Question: I have a Apache CXF-based web service and Android application, which sends requests to it using the code below.
Now I want to write a simple iOS app, which sends same requests to the same web service, but from an iOS device.
What is a good starting point for learning how to use
1. JSON,
2. sending web service requests and
3. receiving responses from the server
in Objective C?
'''
public class SaveLocationAsyncTask extends
AbstractAsyncTask<SaveLocationRequest, SaveLocationResponse> implements
ISaveLocationAsyncTask {
private static final String SERVICE_NAME = "SaveLocation";
public SaveLocationAsyncTask(final IWebServiceTaskHelper aHelper,
final ILogger aLogger, final IServerUrlStorage aServerUrlStorage) {
super(aHelper, SaveLocationResponse.class, aLogger,
new CbResponseParser<SaveLocationResponse>(), aServerUrlStorage,
SERVICE_NAME);
}
}
'''
'''
import android.os.AsyncTask;
import com.fasterxml.jackson.core.JsonProcessingException;
import com.fasterxml.jackson.databind.ObjectMapper;
import java.util.concurrent.ExecutionException;
public class AbstractAsyncTask<Request, Response> extends
AsyncTask<String, String, Response> implements
IRequestSender<Request, Response> {
private static final String REQUEST_AS_JSON_PARAMETER_NAME = "request";
private IWebServiceTaskHelper helper;
private Class<Response> responseClass;
private ILogger logger = null;
private IResponseParser<Response> responseParser = null;
private IServerUrlStorage serverUrlStorage;
private String serviceName;
public AbstractAsyncTask(final IWebServiceTaskHelper aHelper,
final Class<Response> aResponseClass, final ILogger aLogger,
final IResponseParser<Response> aResponseParser,
final IServerUrlStorage aServerUrlStorage, final String aServiceName) {
helper = aHelper;
responseClass = aResponseClass;
logger = aLogger;
responseParser = aResponseParser;
serverUrlStorage = aServerUrlStorage;
serviceName = aServiceName;
}
private String convertToJson(final Object aRequest) {
final ObjectMapper mapper = new ObjectMapper();
String json = null;
try {
json = mapper.writeValueAsString(aRequest);
} catch (final JsonProcessingException exception) {
logger.error(exception);
}
return json;
}
@Override
protected Response doInBackground(final String... aParams) {
logger.debug("doInBackground: " + aParams);
return new ResponseProcessor<Response>(logger, helper, responseParser,
responseClass).processResponse(aParams);
}
@Override
public Response sendRequest(final Request aRequest)
throws InterruptedException, ExecutionException {
final String json = convertToJson(aRequest);
final String url = serverUrlStorage.getServerUrl() + serviceName;
helper.addNameValuePair(REQUEST_AS_JSON_PARAMETER_NAME, json);
execute(url);
return get();
}
}
'''
'''
import com.fasterxml.jackson.core.JsonParseException;
import com.fasterxml.jackson.databind.JsonMappingException;
import com.fasterxml.jackson.databind.ObjectMapper;
import java.io.IOException;
public class CbResponseParser<Response> implements IResponseParser<Response> {
@Override
public Response parseResponse(final String aResponseAsString,
final Class<Response> aClass) throws IOException, JsonParseException,
JsonMappingException {
final ObjectMapper mapper = new ObjectMapper();
final Response response = mapper.readValue(aResponseAsString, aClass);
return response;
}
}
'''
I've tried DJ_Lectr0's approach. There is one problem: The server can't find the web service. Here's the log output:
'''
WARNING: No operation matching request path "/mobilecsdemo-server/mobilecsdemo/TestMessage" is found, Relative Path: /, HTTP Method: POST, ContentType: application/json, Accept: application/json,. Please enable FINE/TRACE log level for more details.
'''
Fragment of :
'''
<bean id="TestMessage" class="ru.mycompany.mobilecsdemo.server.services.TestMessage"/>
<jaxrs:server id="services" address="/">
<jaxrs:serviceBeans>
<ref bean="TestMessage"/>
</jaxrs:serviceBeans>
</jaxrs:server>
'''
TestMessage bean:
'''
@Path("/TestMessage")
public class TestMessage {
private static final Logger LOGGER = LoggerFactory.getLogger(TestMessage.class);
@POST
@Produces("text/plain")
public String processTestMessage(@FormParam("request") final String aRequest)
{
try {
final ObjectMapper mapper = new ObjectMapper();
final TestMessageRequest request = mapper.readValue(aRequest,
TestMessageRequest.class);
final TestMessageResponse response = new TestMessageResponse();
response.setResponse(request.getMessage() + " - Response");
return mapper.writeValueAsString(response);
} catch (final JsonParseException exception) {
LOGGER.error("getUserId", exception);
} catch (final JsonMappingException exception) {
LOGGER.error("getUserId", exception);
} catch (final IOException exception) {
LOGGER.error("getUserId", exception);
}
return "";
}
}
'''
The URL of the web service 'TestMessage' seems to be 'http://AAA.BBB.CCC.DDD:8080/mobilecsdemo-server/mobilecsdemo/TestMessage'.
Code for sending the request at the iOS side:
'''
NSDictionary *data = [NSDictionary dictionaryWithObject:@"test sending ios" forKey:@"message"];
NSError *error;
NSData *jsonData = [NSJSONSerialization dataWithJSONObject:data options:kNilOptions error:&error];
NSURL *url = [NSURL URLWithString:@"http://AAA.BBB.CCC.DDD:8080/mobilecsdemo-server/mobilecsdemo/TestMessage"];
NSMutableURLRequest *req = [NSMutableURLRequest requestWithURL:url cachePolicy:nil timeoutInterval:60];
[req setValue:@"application/json" forHTTPHeaderField:@"Accept"];
[req setValue:@"application/json" forHTTPHeaderField:@"Content-Type"];
[req setValue:[NSString stringWithFormat:@"%d", [jsonData length]] forHTTPHeaderField:@"Content-Length"];
[req setHTTPMethod:@"POST"];
[req setHTTPBody:jsonData];
NSString *retStr = [[NSString alloc] initWithData:[NSURLConnection sendSynchronousRequest:req returningResponse:nil error:nil] encoding:NSUTF8StringEncoding];
NSLog(@"Response: %@", retStr);
'''
'http://AAA.BBB.CCC.DDD:8080/mobilecsdemo-server/mobilecsdemo?_wadl' shows following:
'''
<application xmlns="http://wadl.dev.java.net/2009/02" xmlns:xs="http://www.w3.org/2001/XMLSchema">
<grammars/>
<resources base="http://AAA.BBB.CCC.DDD:8080/mobilecsdemo-server/mobilecsdemo/">
<resource path="/TestMessage">
<method name="POST">
<request>
<representation mediaType="application/x-www-form-urlencoded">
<param name="request" style="query" type="xs:string"/>
</representation>
</request>
<response>
<representation mediaType="text/plain">
<param name="result" style="plain" type="xs:string"/>
</representation>
</response>
</method>
</resource>
</resources>
</application>
'''
I tried to change 'Accept' and 'Content-Type' to 'application/x-www-form-urlencoded' on the iOS side, but it didn't help.
Tried to send a request with Fiddler2 and this one works:

This one seems to work.
'''
NSDictionary *data = [NSDictionary dictionaryWithObject:@"test sending ios" forKey:@"message"];
NSError *error;
NSData *jsonData = [NSJSONSerialization dataWithJSONObject:data options:kNilOptions error:&error];
NSURL *url = [NSURL URLWithString:@"http://AAA.BBB.CCC.DDD:8080/mobilecsdemo-server/mobilecsdemo/TestMessage"];
NSMutableURLRequest *req = [NSMutableURLRequest requestWithURL:url cachePolicy:nil timeoutInterval:60];
[req setValue:@"application/x-www-form-urlencoded" forHTTPHeaderField:@"Content-Type"];
[req setValue:[NSString stringWithFormat:@"%d", [jsonData length]] forHTTPHeaderField:@"Content-Length"];
[req setHTTPMethod:@"POST"];
NSString* body = @"request={"message":"message content"}";
NSData *someData = [body dataUsingEncoding:NSUTF8StringEncoding];
[req setHTTPBody:someData];
NSString *retStr = [[NSString alloc] initWithData:[NSURLConnection sendSynchronousRequest:req returningResponse:nil error:nil] encoding:NSUTF8StringEncoding];
NSLog(@"jsonData: %@", jsonData);
NSLog(@"Response: %@", retStr);
'''
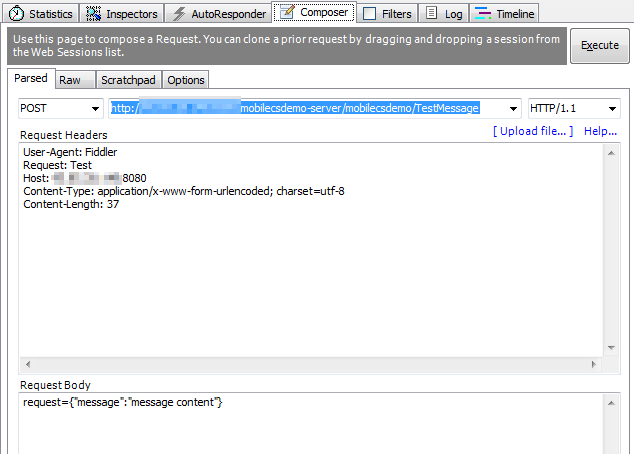
Answer: This will serve you. Adjust the NSDictionary to your needs.
'''
NSDictionary *data = [NSDictionary dictionaryWithObject:@"test sending ios" forKey:@"value1"];
NSError *error;
NSData *jsonData = [NSJSONSerialization dataWithJSONObject:data options:kNilOptions error:&error];
NSURL *url = [NSURL URLWithString:@"http://webserveraddress"];
NSMutableURLRequest *req = [NSMutableURLRequest requestWithURL:url cachePolicy:nil timeoutInterval:60];
[req setValue:@"application/json" forHTTPHeaderField:@"Accept"];
[req setValue:@"application/json" forHTTPHeaderField:@"Content-Type"];
[req setValue:[NSString stringWithFormat:@"%d", [jsonData length]] forHTTPHeaderField:@"Content-Length"];
[req setHTTPMethod:@"POST"];
[req setHTTPBody:jsonData];
NSString *retStr = [[NSString alloc] initWithData:[NSURLConnection sendSynchronousRequest:req returningResponse:nil error:nil] encoding:NSUTF8StringEncoding];
'''
Also there is a asynchronous method for NSURLConnection:
'''
[NSURLConnection sendAsynchronousRequest:req queue:[NSOperationQueue mainQueue] completionHandler:^(NSURLResponse *res3, NSData *data, NSError *connectionError) {
NSString *retStr = [[NSString alloc] initWithData:data];
}
'''
And as mentioned in the comments by Rohan Panchal <URL> is a really great 3rd-Party library wrapping these methods nicely. I personally prefer the bare bone NSURLConnection methods.